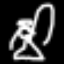
Label: angel